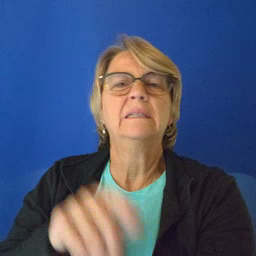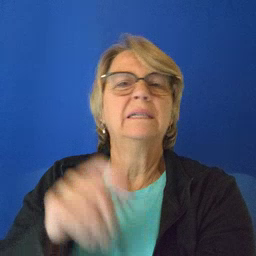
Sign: hot